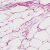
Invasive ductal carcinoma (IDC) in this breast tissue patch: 0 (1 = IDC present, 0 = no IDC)